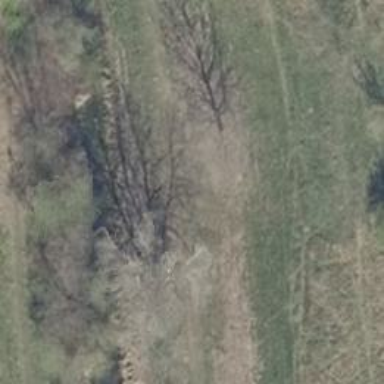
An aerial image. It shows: Ground path.